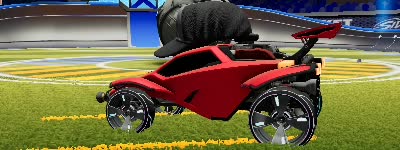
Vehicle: octane